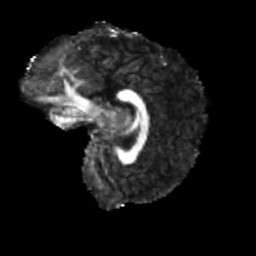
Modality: FA
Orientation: sagittal
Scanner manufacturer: siemens
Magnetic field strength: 3 T
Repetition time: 4 s
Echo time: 0.0594 s